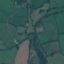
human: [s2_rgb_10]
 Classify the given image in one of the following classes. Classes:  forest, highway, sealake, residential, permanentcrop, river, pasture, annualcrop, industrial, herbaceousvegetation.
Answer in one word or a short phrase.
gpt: Pasture